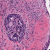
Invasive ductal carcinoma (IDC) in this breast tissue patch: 0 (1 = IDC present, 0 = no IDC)